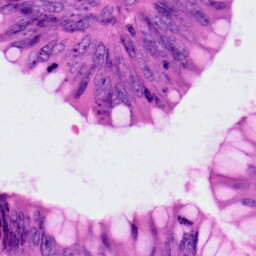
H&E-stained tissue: Colon